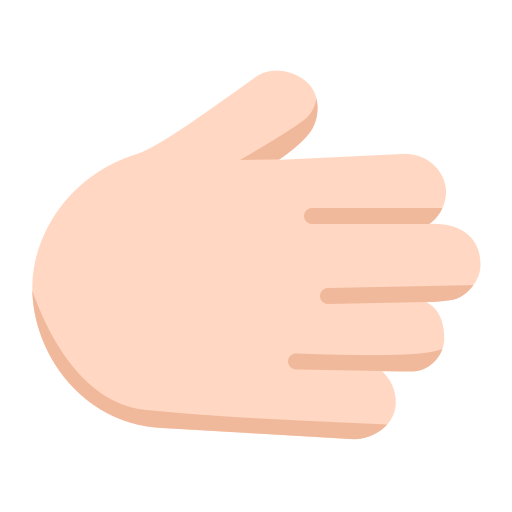
rightwards hand flat light